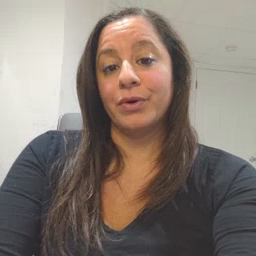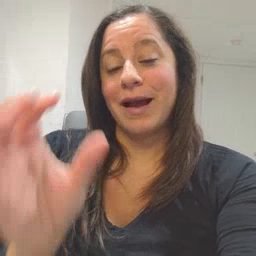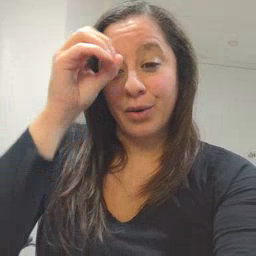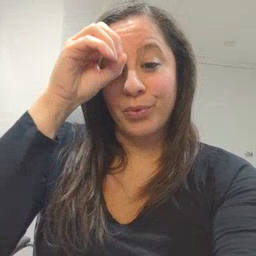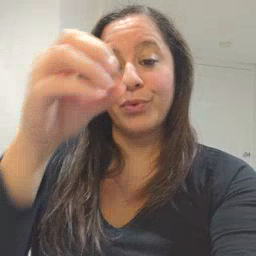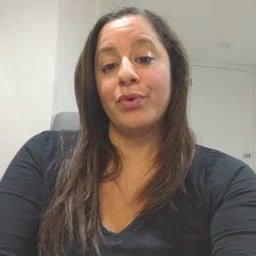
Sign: owl